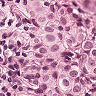
Metastatic tissue present: yes